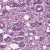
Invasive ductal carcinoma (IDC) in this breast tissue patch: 1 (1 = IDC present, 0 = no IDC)